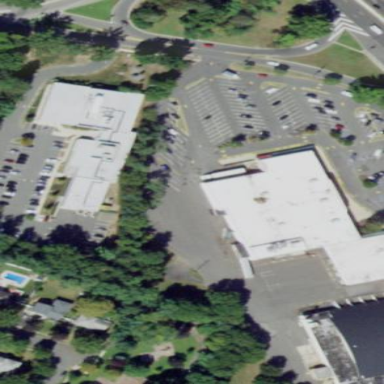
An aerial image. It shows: Mall building.